Interaction volume radius: 5 \u00c5
Interaction volume height: 15 \u00c5
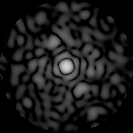
Disorder parameter: 0.8686